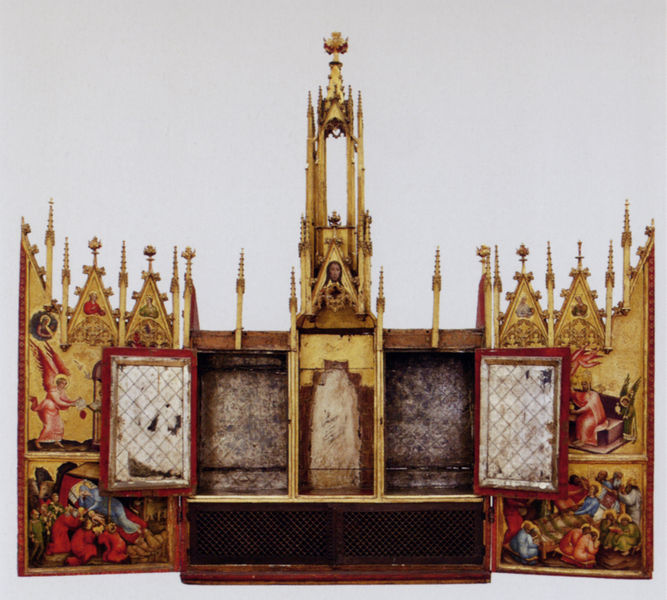
Titel: Altar aus Schloß Tirol, mit geöffneten Reliquienfächern
Künstler: unbekannt
Standort: Innsbruck
Institution: Tiroler Landesmuseum Ferdinandeum
Schlagwörter: blau, flügel, gemälde, gott, weiß, braun, grau, holz, paris, tisch, tür, dach, rot, malerei, wand, architektur, bibel, gesicht, kirche, gold, spitzen, gotik, rosa, engel, bilder, türen, leer, giebel, flügeltür, podest, vergoldet, kreuz, türmchen, beten, wimpel, altar, hochaltar, schnitzerei, kasten, heiligenschein, gotisch, spitzbogen, spitzbögen, christus, jesus, mittelalter, baldachin, heilige, opfer, geöffnet, maria, anbetung, gabe, szenen, lackiert, schrein, sakral, goldgrund, geschnitzt, marientod, verkündigung, aufsatz, tryptichon, maßwerk, tympanon, seitenflügel, fialen, kästen, neugotisch, tabernakel, krabben, fiale, gesprenge, altaraufsatz, predella, retabel, grablege, flügelaltar, blattgold, alatr, grünberg, wandelaltar, altarflügel, praedella, hauptaltar, ikonoklasmus, heiige, bertram, preadella, altarbider